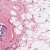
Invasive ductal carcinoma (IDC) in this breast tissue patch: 0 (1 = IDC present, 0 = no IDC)